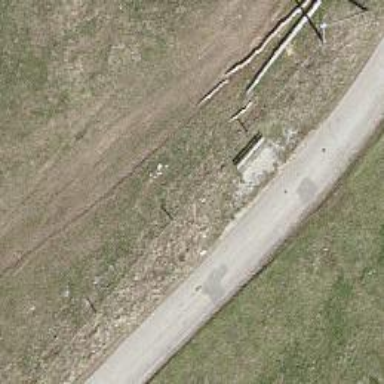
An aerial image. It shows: Bench for seating.